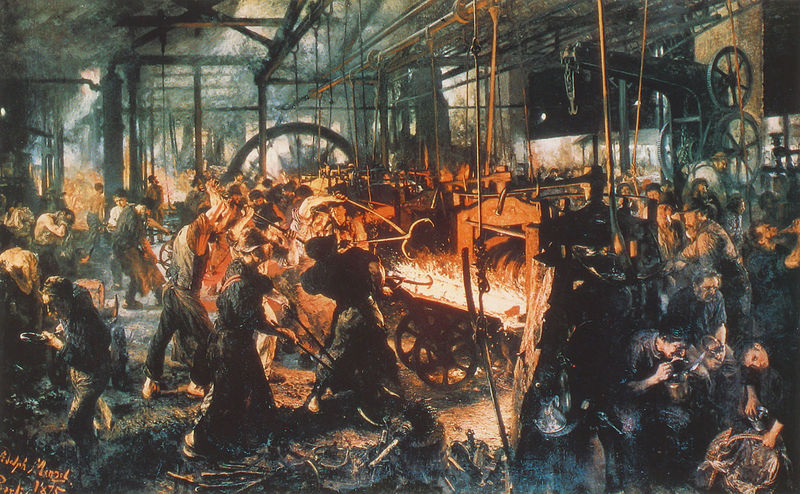
Titel: Das Eisenwalzwerk (Moderne Cyklopen)
Künstler: Adolph Menzel
Institution: Berlin, Staatliche Museen, Nationalgalerie
Schlagwörter: feuer, gemälde, schatten, frauen, frankreich, grau, licht, männer, rot, arbeit, ofen, heiß, hitze, fabrik, arbeiter, industrie, rad, essen, metall, halle, eisen, zangen, glut, mahlzeit, werkstatt, unternehmer, zange, maschinen, hochofen, schmieden, industrielle revolution, walze, eisenwalzwerk, 1875, adolf von menzel